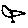
Label: bird